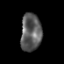
Tissue: prostate
Cell type: Myeloid cells
Senescence score: 0.3227
Nuclear area (px): 757
Mean DAPI intensity: 92.514